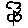
Label: flower